Question: I'm using the following 'statusline' setting in Vim:
'''
set statusline=%<%f\ %h%m%r%{fugitive#statusline()}%=%-14.(%l,%c%V%)\ %P
'''
It produces the following status line:

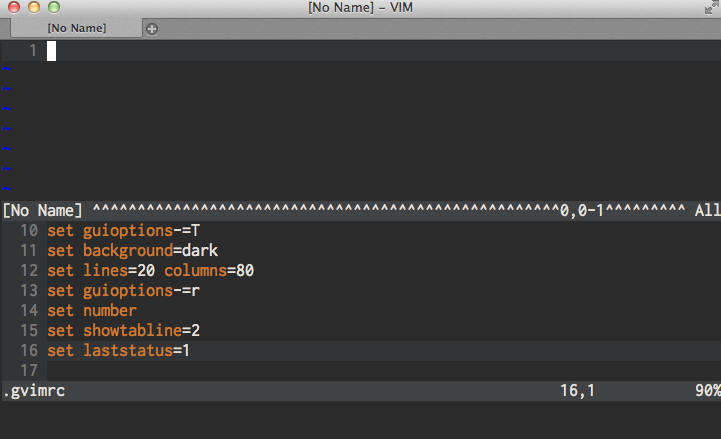
Answer: Had the same issue, and eventually realized that I was seeing it only when using certain colorschemes. A little more digging revealed that these colorschemes were setting 'StatusLine' and 'StatusLineNC' highlighting groups to identical values.
':help StatusLineNC' notes that if 'StatusLine' and 'StatusLineNC' have equal values, then Vim will use '^^^' in the status line of the current window.
The fix was to comment out the lines that changed these values in the problematic colorschemes.